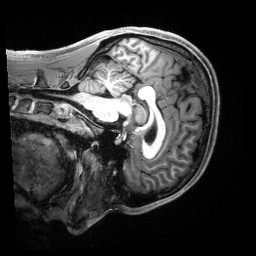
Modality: T1w
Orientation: sagittal
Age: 18
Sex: male
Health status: healthy
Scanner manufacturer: siemens
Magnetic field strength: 3 T
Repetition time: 2.5 s
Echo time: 0.00222 s